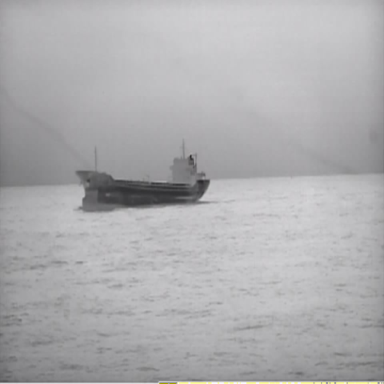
There is a liner in the infrared image.